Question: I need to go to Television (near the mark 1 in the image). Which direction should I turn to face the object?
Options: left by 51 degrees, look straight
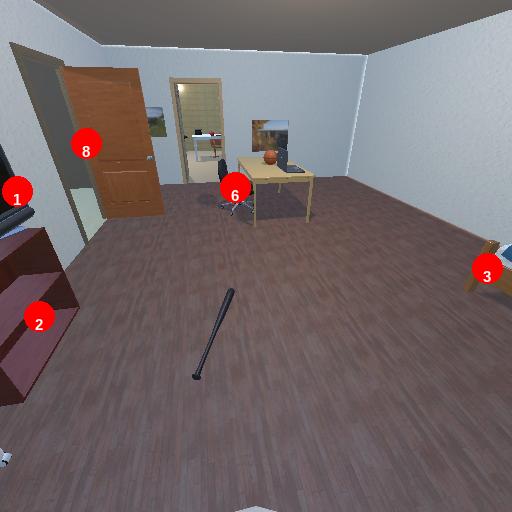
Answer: left by 51 degrees